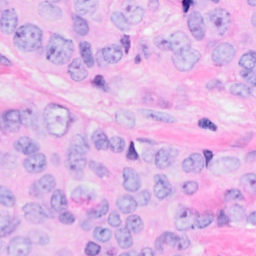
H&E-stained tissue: Breast